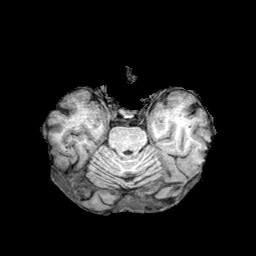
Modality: T1w
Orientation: coronal
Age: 74
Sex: male
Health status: healthy